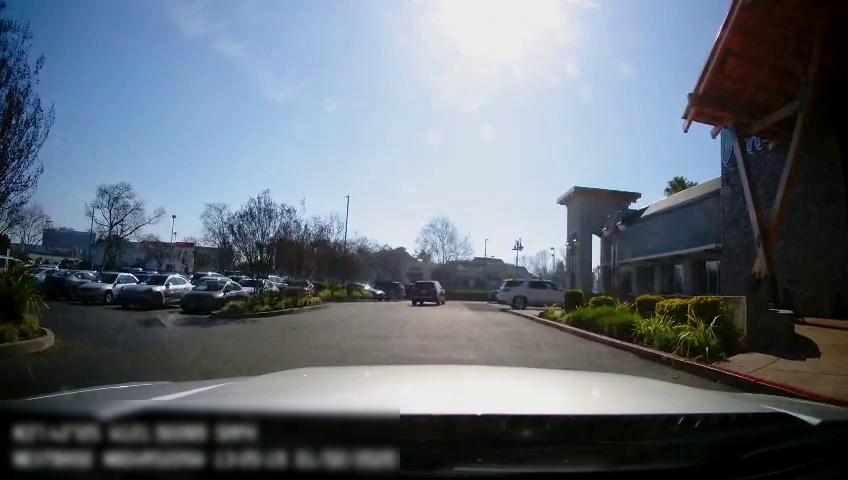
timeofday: Day
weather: Sunny
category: Drivable Space
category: Vehicles | SUV
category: Vehicles | Car
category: Vehicles | Car
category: Vehicles | Car
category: Vehicles | Car
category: Vehicles | SUV
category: Vehicles | SUV
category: Vehicles | SUV
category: Vehicles | Car
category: Vehicles | SUV
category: Vehicles | Car
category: Vehicles | Van
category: Vehicles | SUV
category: Vehicles | Car
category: Vehicles | Car